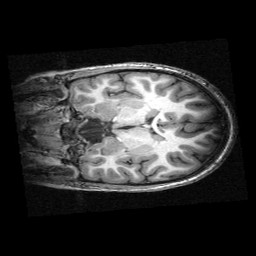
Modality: T1w
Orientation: coronal
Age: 11
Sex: female
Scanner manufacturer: siemens
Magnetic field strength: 3 T
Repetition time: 2.3 s
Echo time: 0.00336 s